Question: Below is a screenshot of the POST request (using Firebug Net panel) I am sending to my ASP.NET MVC2 controller.

This is the controller / action method that receives the POST request:
'''
public ActionResult Search(int[] skill, int[] discipline, int[] education, int[] marketsector){ ... }
'''
The parameters POSTed seem to me to be in the correct form, however the action method receives four null arguments. Could you please tell me what should the method signature look like on the server side? Or a better way of posting these four integer arrays to my MVC2 controller?
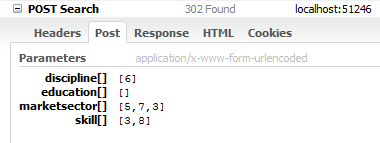
Answer: They could look like this:
'''
<input type="text" name="discipline" value="6" />
<input type="text" name="marketsector" value="5" />
<input type="text" name="marketsector" value="7" />
<input type="text" name="marketsector" value="3" />
<input type="text" name="skill" value="3" />
<input type="text" name="skill" value="8" />
'''
And here's a <URL>.